Aerial crown-view tile of a tropical tree (Barro Colorado Island, Panama), acquired 20250512:
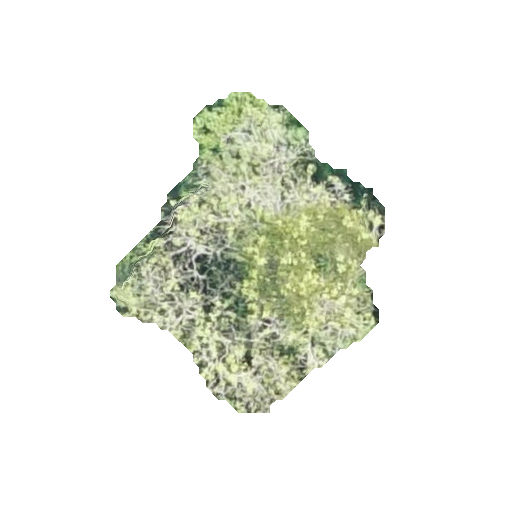
Species: Alseis blackiana
GBIF accepted scientific name: Alseis blackiana
Crown area: 77.765 m²